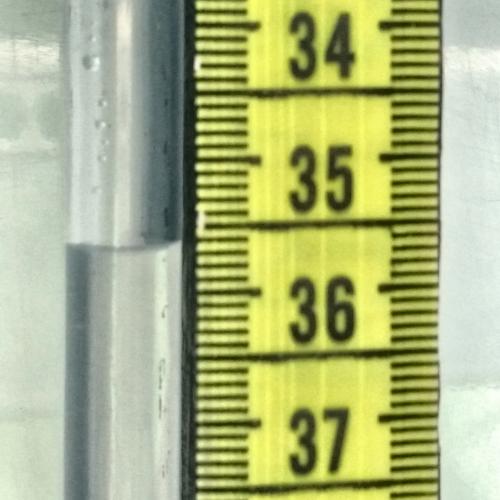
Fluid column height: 35.6 cm